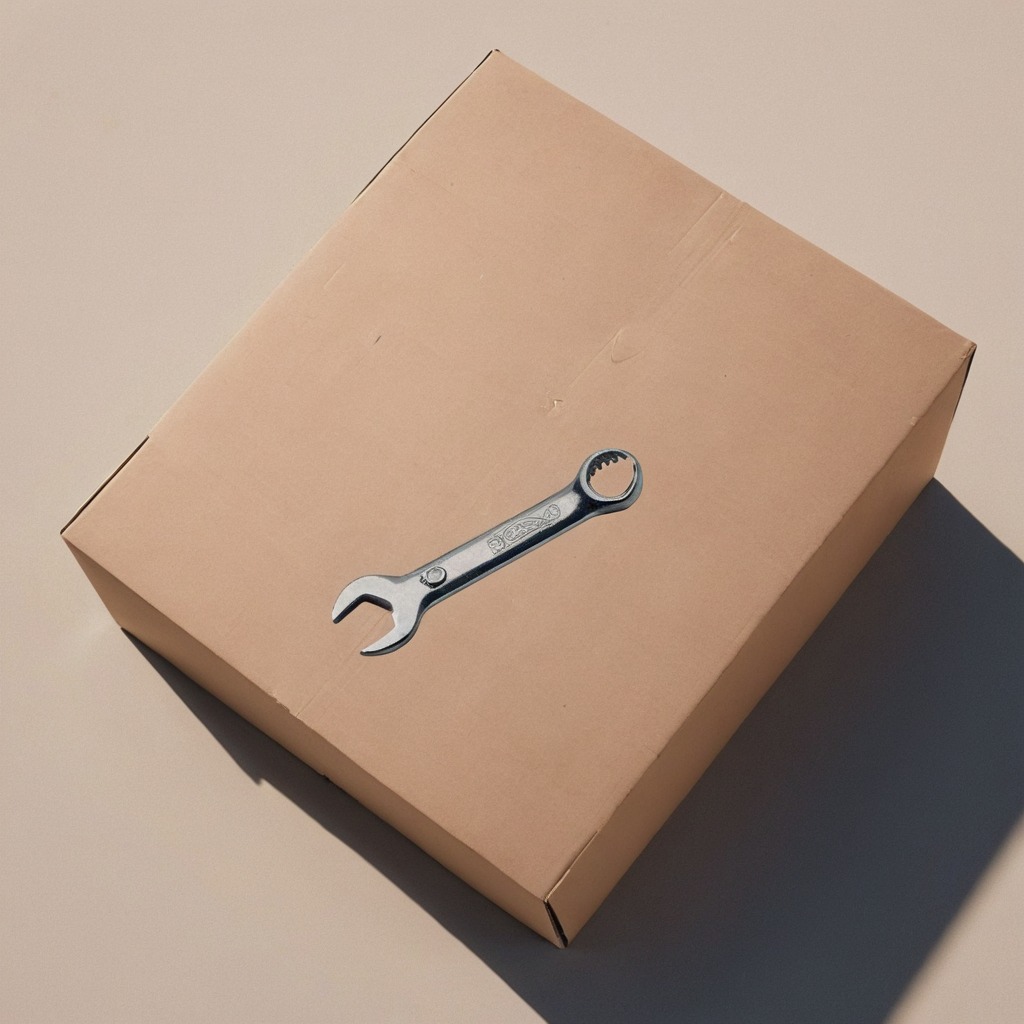
An wrench is lying on a clean dry cardboard box surface in an outdoor workshop during daytime bright natural light soft shadows slightly creased but